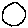
Label: circle